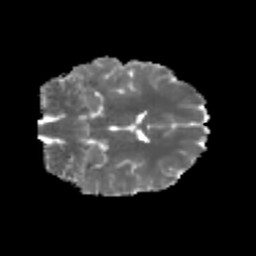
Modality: MD
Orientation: coronal
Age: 19
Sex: female
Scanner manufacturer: siemens
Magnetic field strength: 3 T
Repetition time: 3.5 s
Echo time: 0.113 s